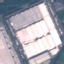
Label: Industrial